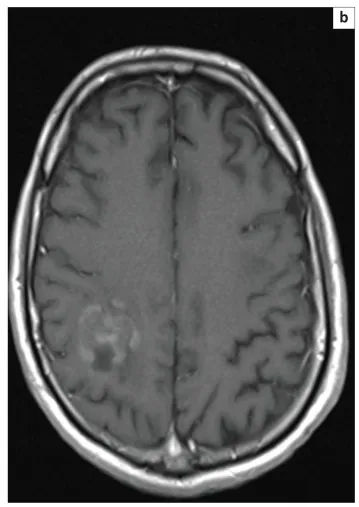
Post-gadolinium contrast enhanced T1 axial slices from MR brain performed 2 months following the initial clinical presentation. The patient had been commenced on MATRix chemotherapy. Multiple peripherally enhancing parenchymal.
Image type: radiology (mri)